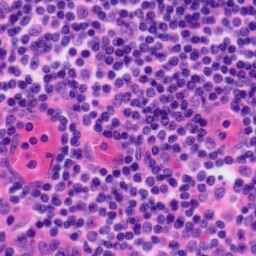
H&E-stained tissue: Tonsil